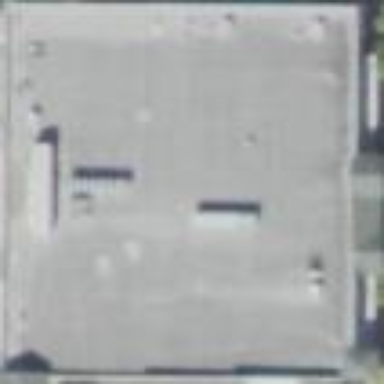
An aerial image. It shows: Supermarket building.